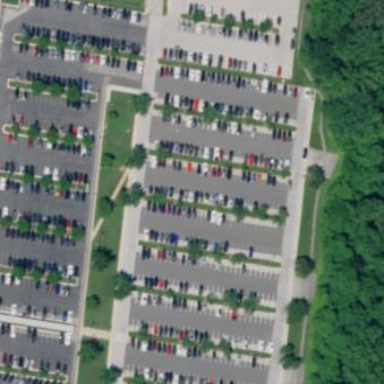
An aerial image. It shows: Parking area with surface.